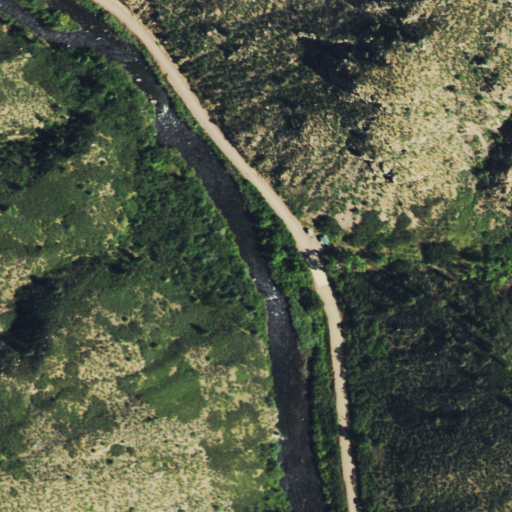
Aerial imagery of valley in Colorado named Mill Gulch containing shrub, woody wetlands, deciduous forest, evergreen forest, grassland, and herbaceous wetlands